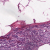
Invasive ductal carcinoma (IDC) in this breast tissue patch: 1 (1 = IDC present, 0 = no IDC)